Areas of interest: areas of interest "Museum"
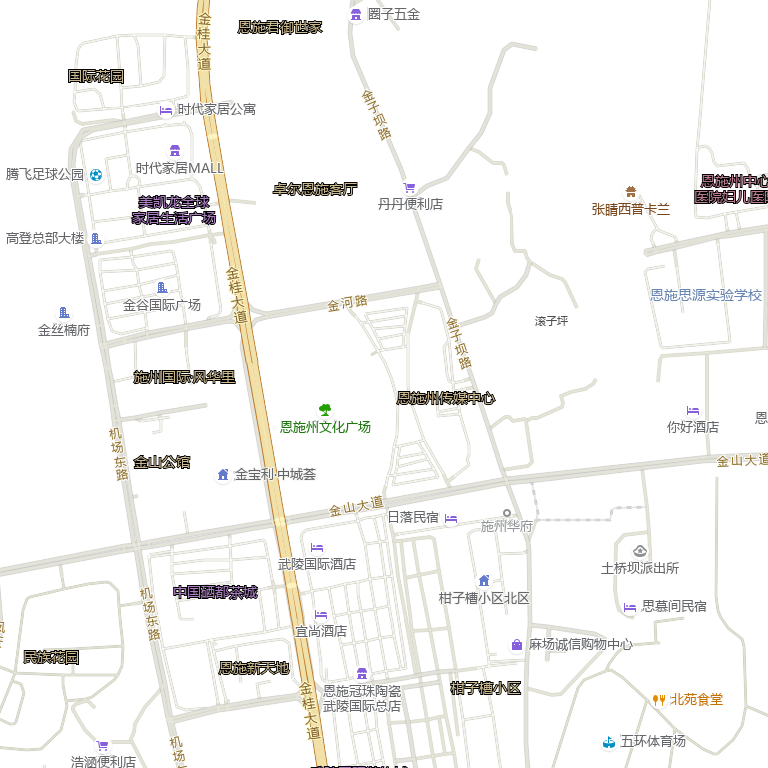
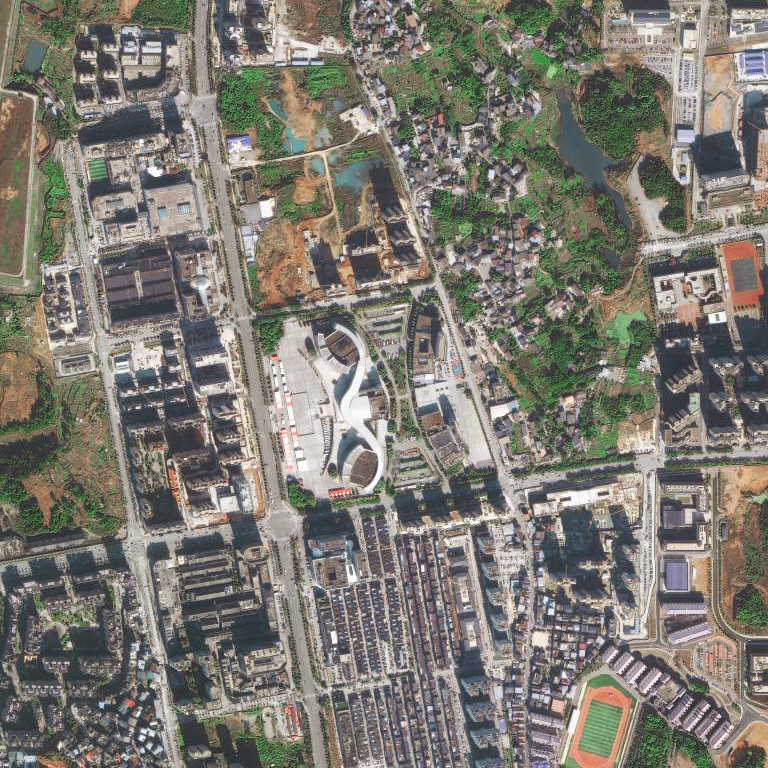